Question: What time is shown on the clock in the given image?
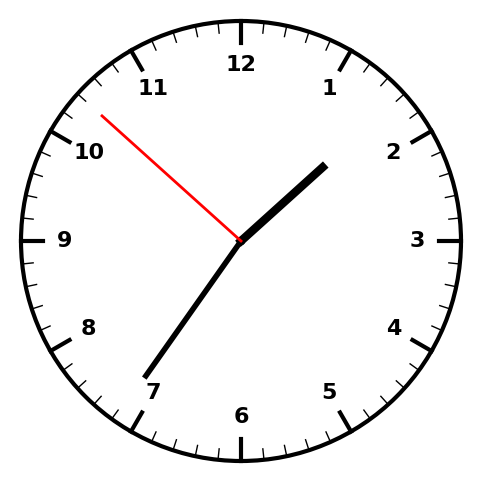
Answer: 01:35:52